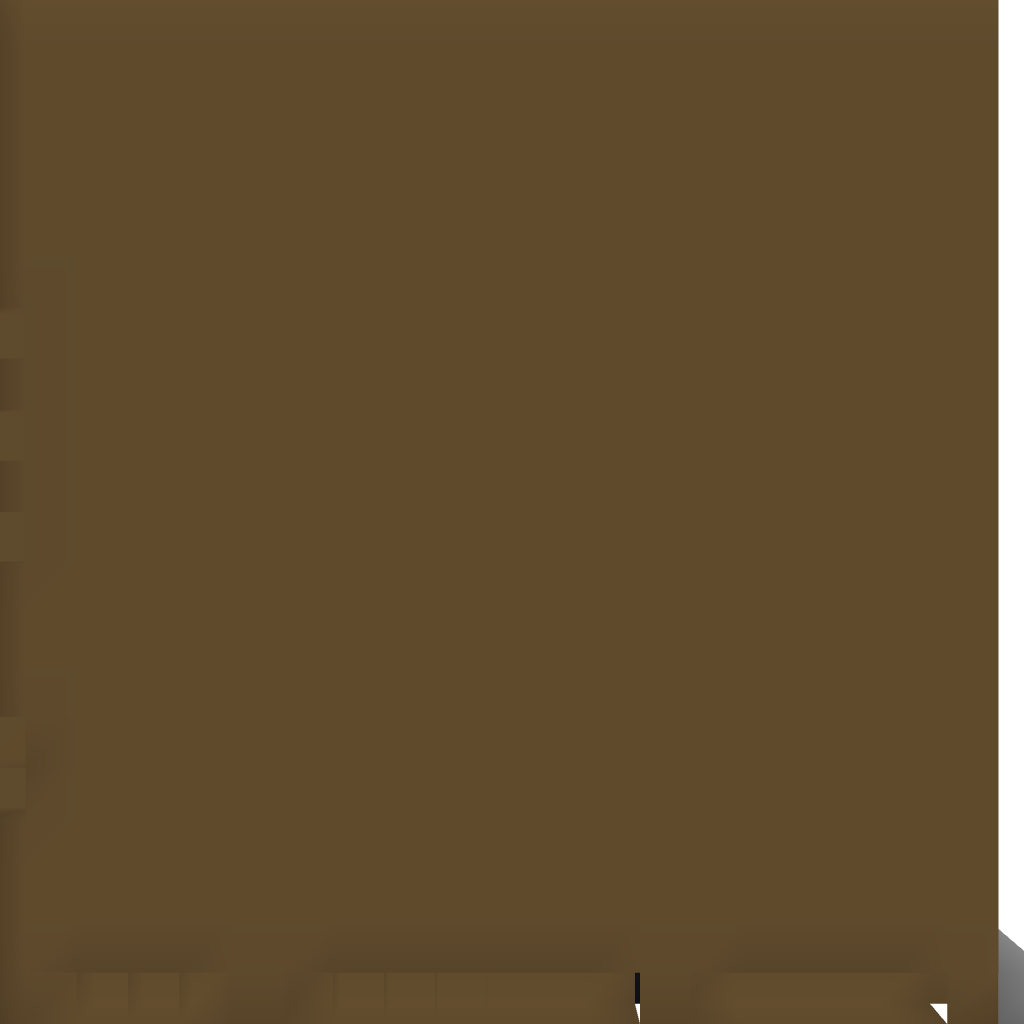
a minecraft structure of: My House By niero